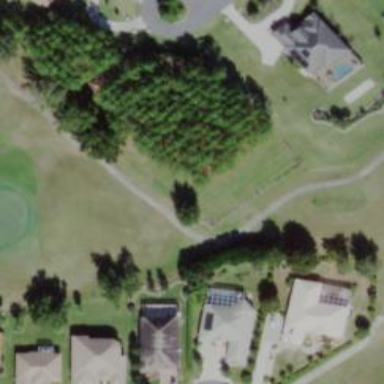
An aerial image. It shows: Asphalt service road used as golf cart path.